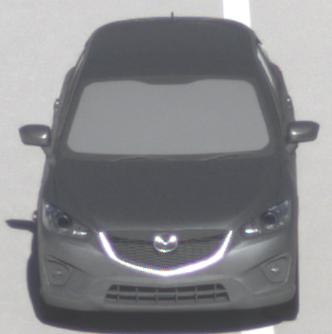
Make: Mazda
Model: CX-5 2.0 SKYACTIV-G 160
Detailed model: CX-5 (GH)
Model produced from: 2012/04
Model produced until: 2015/02
Doors: 5
Color: gray
Road condition: dry road
Daytime: morning or afternoon
Contrast: high contrast